Field crop: tomato
Growth stage: 1
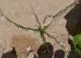
Species: cyperus